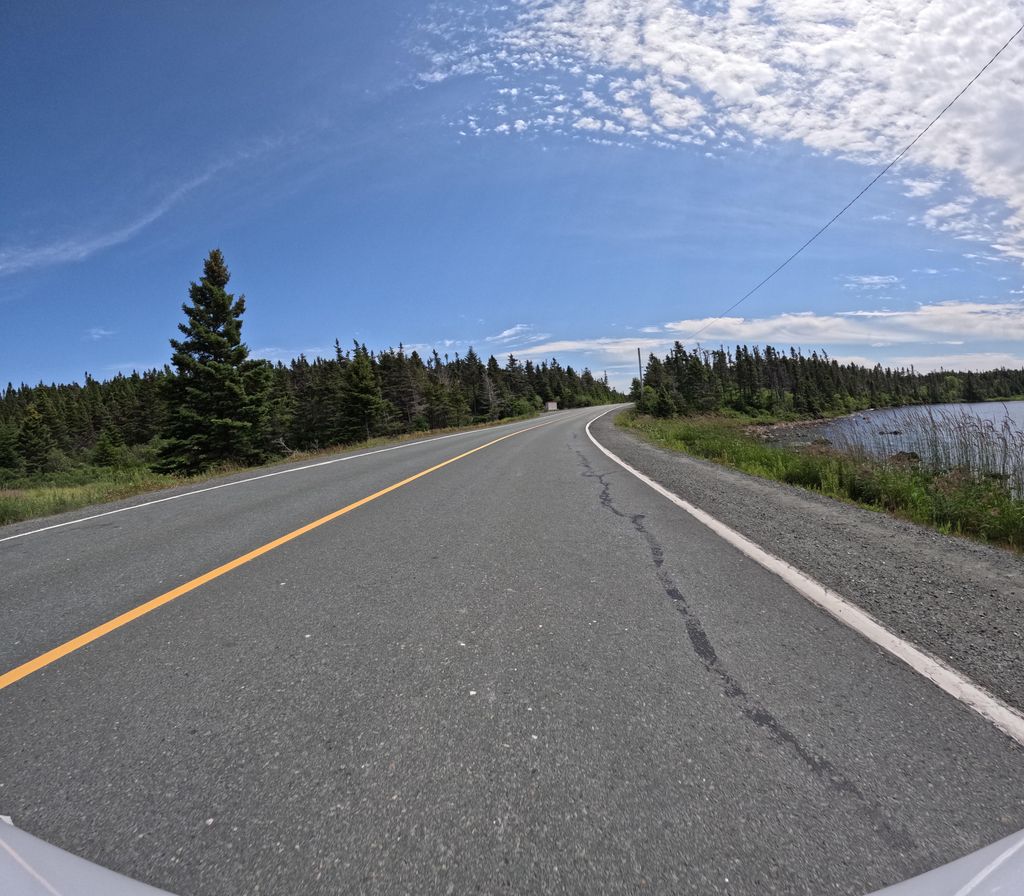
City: st_johns